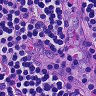
Metastatic tissue present: no